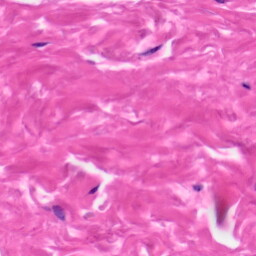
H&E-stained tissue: Skin